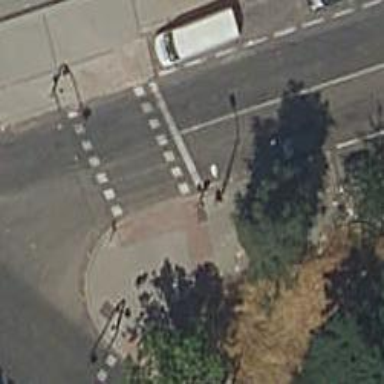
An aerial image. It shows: Road with traffic signals at crossing.